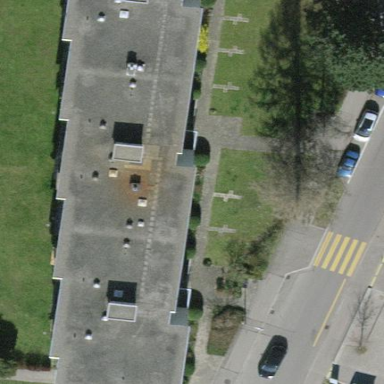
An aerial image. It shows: Modern apartment building with flat roof design.